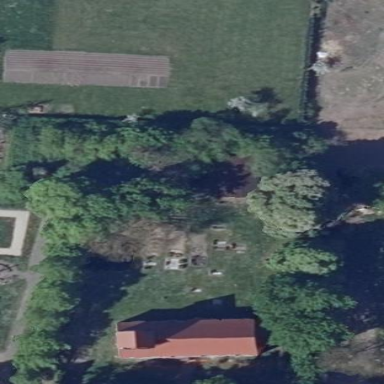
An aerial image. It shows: Cemetery.